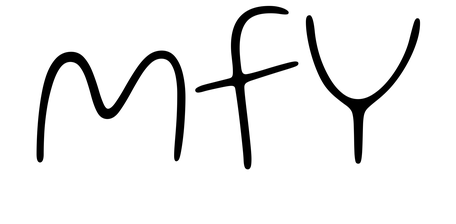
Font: Gluten_Thin